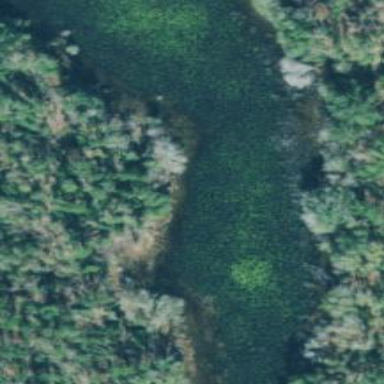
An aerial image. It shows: Pond with natural water.